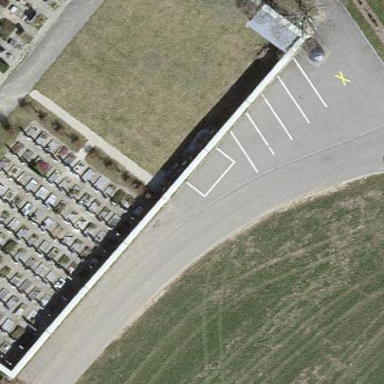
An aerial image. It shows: Parking area.